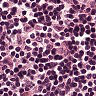
Metastatic tissue present: no